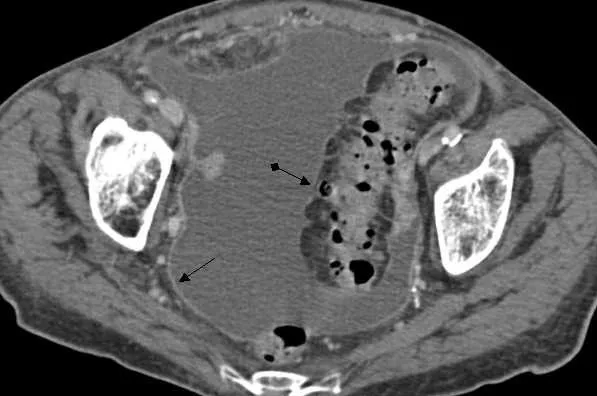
CT pelvis pronounced contrast enhancement of the peritoneum (); thickened wall of the sigmoid colon ().
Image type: radiology (ct)